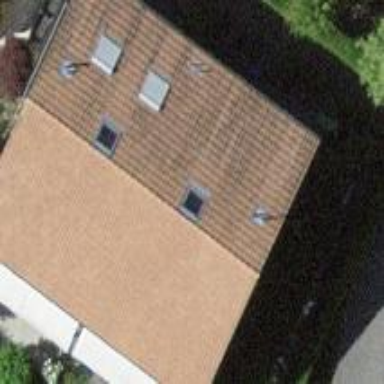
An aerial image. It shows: Terrace building with gabled roof.